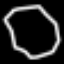
Label: octagon